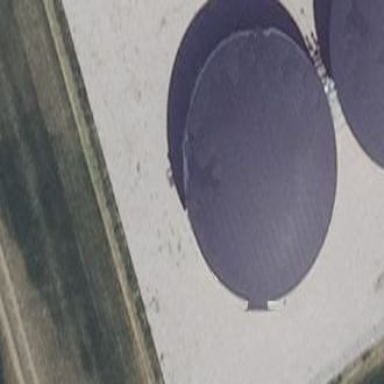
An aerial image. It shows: Building with storage tank.